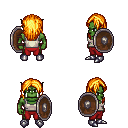
a pixel art fantasy rpg character, male body template, orc, green skin, white pirate shirt, red pants, light blonde long hairstyle, metal boots, shield, four views (front, back, left, right), 2x2 character sprite sheet, small pixel art, hard edges, no anti-aliasing